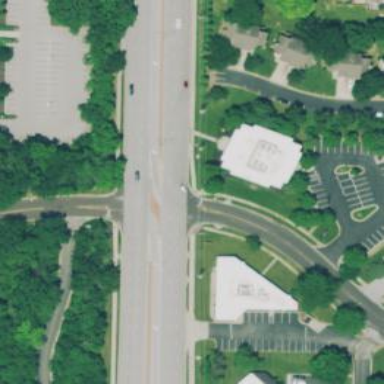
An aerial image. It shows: Dash road marking.